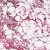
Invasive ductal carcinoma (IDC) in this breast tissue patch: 0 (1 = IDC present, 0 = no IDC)